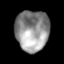
Tissue: lung
Cell type: Myeloid cells
Senescence score: 0.5758
Nuclear area (px): 1346
Mean DAPI intensity: 146.2